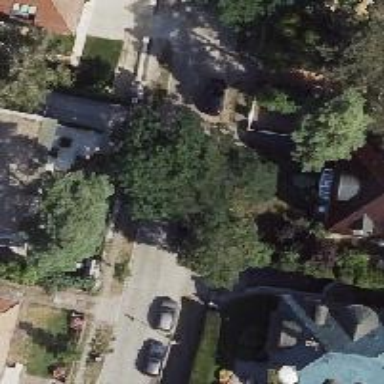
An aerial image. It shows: Residential road with sidewalks on both sides.